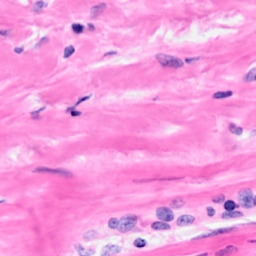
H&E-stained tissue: Breast